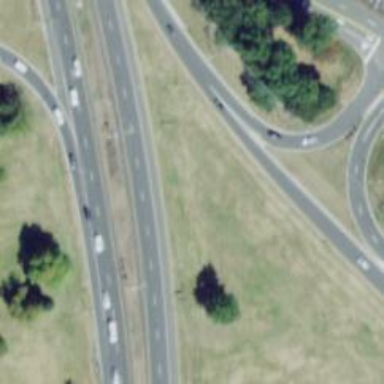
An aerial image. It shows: Trunk highway.